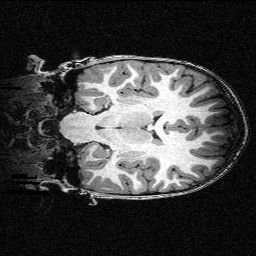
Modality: T1w
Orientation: coronal
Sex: female